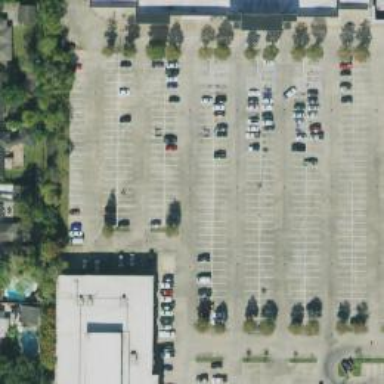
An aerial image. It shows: Parking space is available.